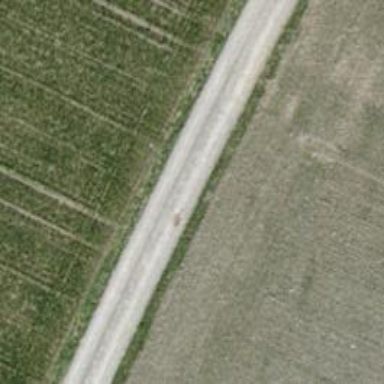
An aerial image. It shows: Gravel track with grade 2 quality.